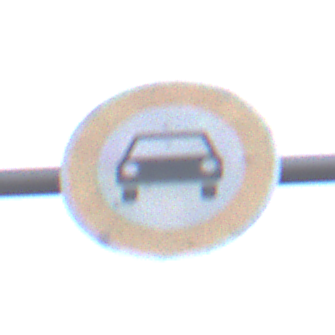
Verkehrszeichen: VerbotKraftwagen
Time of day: SunriseSunset
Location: Outdoor (Nature)
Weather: Overcast
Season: NotSpecified
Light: Natural